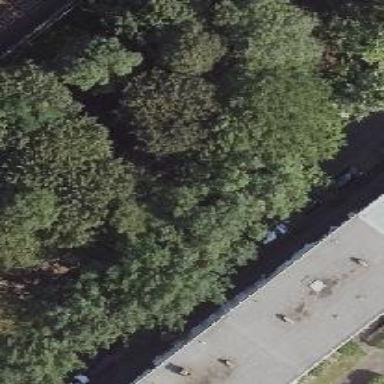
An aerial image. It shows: Avenue lined with deciduous broadleaved trees.